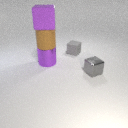
large purple rubber cube above large purple metal cylinder